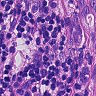
Metastatic tissue present: yes